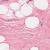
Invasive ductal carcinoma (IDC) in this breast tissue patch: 0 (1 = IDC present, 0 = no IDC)